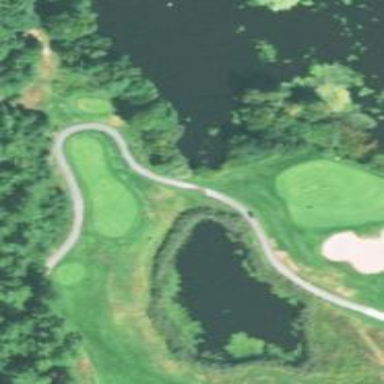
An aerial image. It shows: Service road designated as golf cart path.